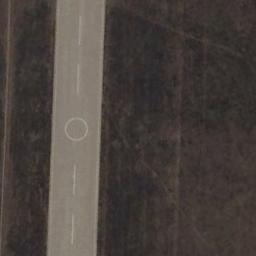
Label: runway